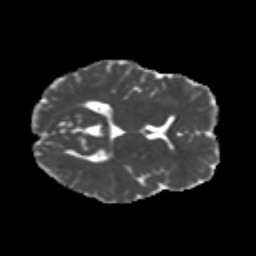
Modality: MD
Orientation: axial
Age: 21
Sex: female
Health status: healthy
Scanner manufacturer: siemens
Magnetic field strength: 3 T
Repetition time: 8.6 s
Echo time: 0.095 s